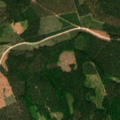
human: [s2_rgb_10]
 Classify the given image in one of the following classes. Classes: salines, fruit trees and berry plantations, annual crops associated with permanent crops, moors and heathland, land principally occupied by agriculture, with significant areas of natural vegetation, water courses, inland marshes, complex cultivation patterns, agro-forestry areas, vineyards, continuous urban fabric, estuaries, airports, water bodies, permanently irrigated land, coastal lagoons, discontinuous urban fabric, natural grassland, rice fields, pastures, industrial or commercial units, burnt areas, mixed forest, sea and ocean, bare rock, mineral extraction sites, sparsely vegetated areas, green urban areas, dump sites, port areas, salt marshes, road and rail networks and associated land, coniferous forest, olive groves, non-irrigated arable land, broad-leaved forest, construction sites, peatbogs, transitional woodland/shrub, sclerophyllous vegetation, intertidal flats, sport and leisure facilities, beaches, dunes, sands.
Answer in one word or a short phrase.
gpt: coniferous forest